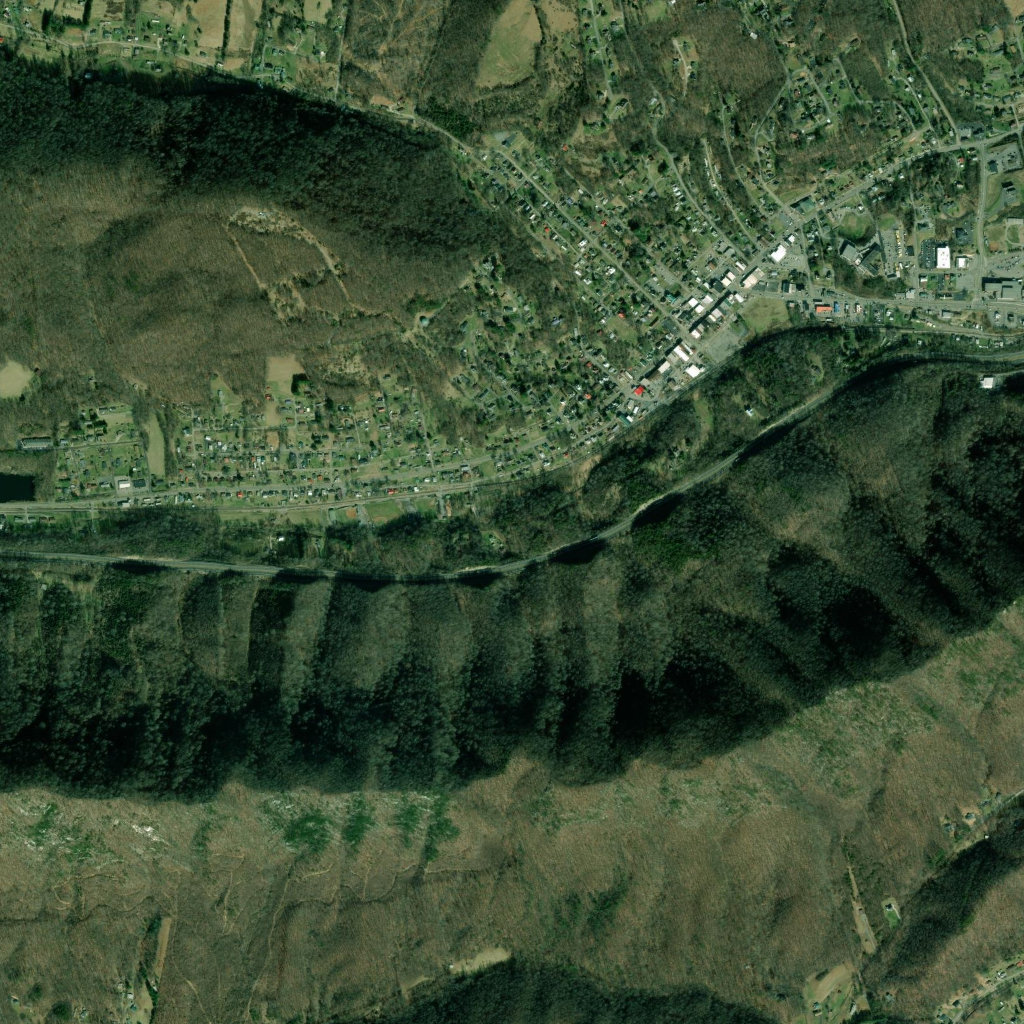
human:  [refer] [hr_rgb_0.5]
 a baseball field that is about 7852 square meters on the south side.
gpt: <box>[[35, 48, 40, 52, 0]]</box>